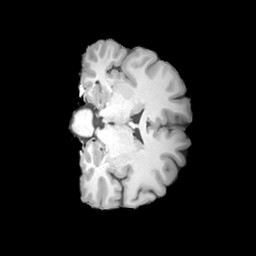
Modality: T1w
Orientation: coronal
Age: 24
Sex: male
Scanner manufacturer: siemens
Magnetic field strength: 3 T
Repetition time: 2 s
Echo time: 0.0024 s